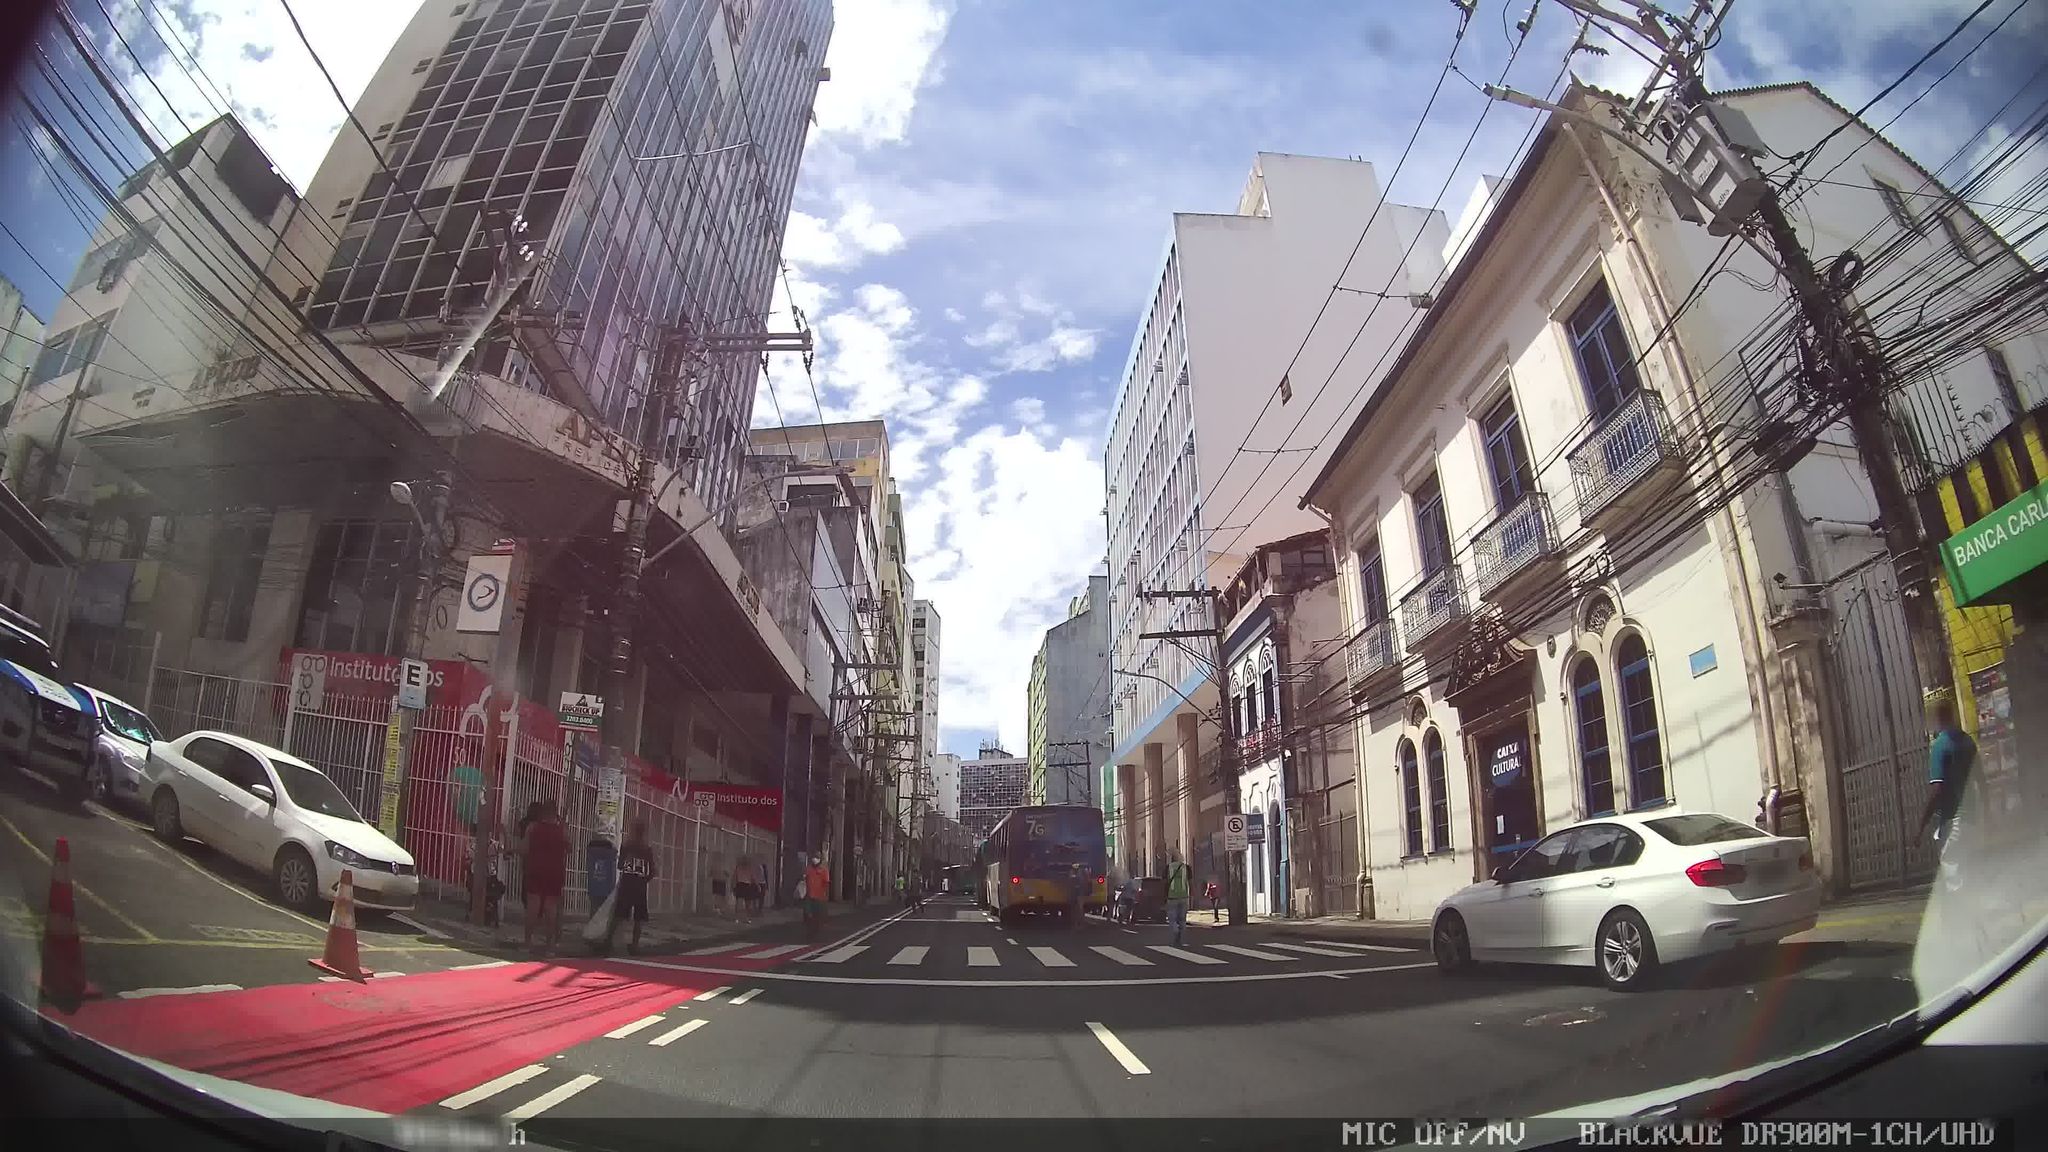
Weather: clear
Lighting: day
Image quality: good
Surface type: driving surface
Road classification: secondary
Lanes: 3
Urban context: urban centre
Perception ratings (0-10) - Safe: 2.3, Lively: 6.42, Beautiful: 2.97, Boring: 2.24, Depressing: 2.93, Wealthy: 4.14